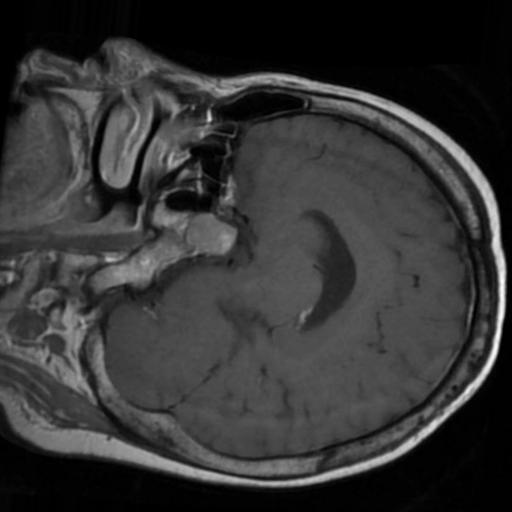
Label: brain_tumor